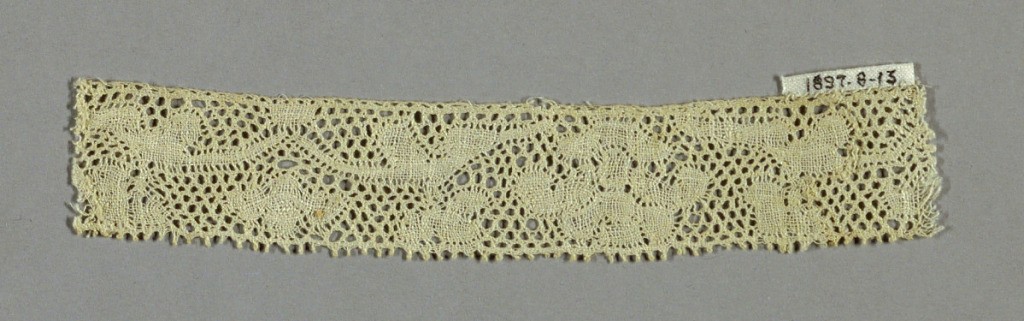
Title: Fragment
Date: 18th century
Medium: linen Technique: bobbin lace (Valenciennes ground)
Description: Symmetrical flowering vine and palmette design. Round mesh. Heavy thread.